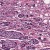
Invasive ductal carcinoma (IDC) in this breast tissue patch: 1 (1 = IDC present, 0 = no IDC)